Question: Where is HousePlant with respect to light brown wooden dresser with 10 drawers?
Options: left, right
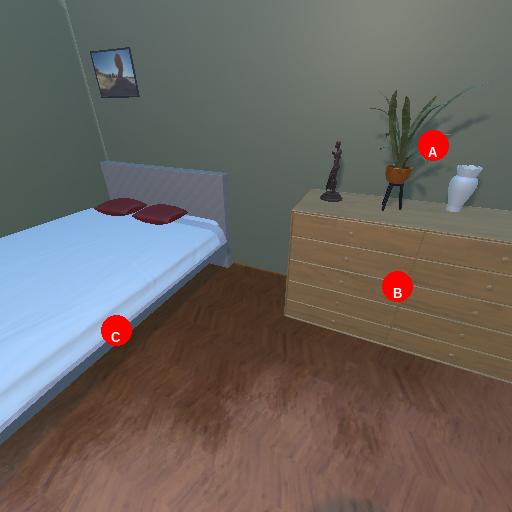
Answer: left